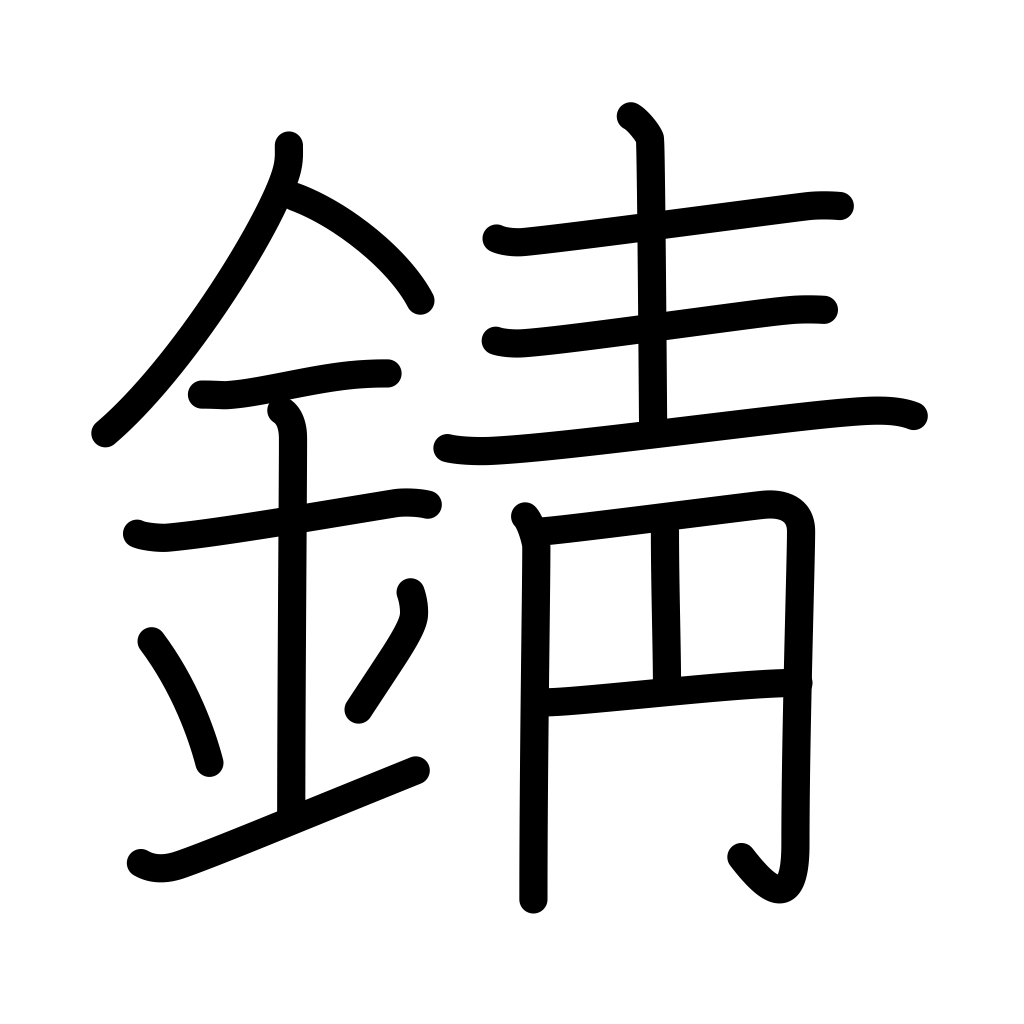
Meaning: rust, tarnish